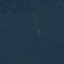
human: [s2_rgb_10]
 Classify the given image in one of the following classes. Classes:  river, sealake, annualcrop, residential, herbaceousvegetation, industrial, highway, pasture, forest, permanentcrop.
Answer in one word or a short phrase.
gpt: Forest